Question: Good evening, I'm trying to generate graph using .
I can't figure out how to model between some nodes. I use the next code to generate this graph:

'''
digraph{ rankdir=LR;
//{rank=same; "[0]"; "[10B1]"; "[62]"; "[8]"; "[9]"; "[10]";}
"[0]"->"[37]"; "[37]"->"[4]"; "[37]"->"[8]";
"[8]"->"[9]"; "[9]"->"[10]"; "[62]"->"[8]";
"[0]"->"[10B1]"; "[10B1]"->"[62]"; "[0]"->"[2]";
"[2]"->"[3]"; "[7]"->"[8]"; "[4]"->"[7]";
}
'''
---
I would like to align the nodes [8], [10B1], [62] [8], [9] and [10] in .
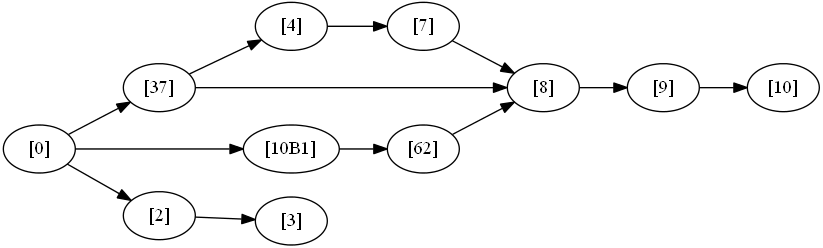
Answer: You need to place those nodes in a <URL>. Inside that cluster, you can then set 'rank=lr' to have the nodes placed left-to-right. It's important that you define the cluster and the nodes you want in it before you add the connecting edges to the rest of the graph.